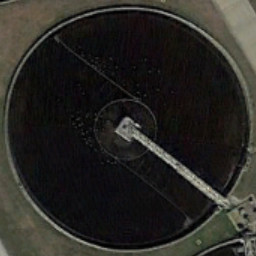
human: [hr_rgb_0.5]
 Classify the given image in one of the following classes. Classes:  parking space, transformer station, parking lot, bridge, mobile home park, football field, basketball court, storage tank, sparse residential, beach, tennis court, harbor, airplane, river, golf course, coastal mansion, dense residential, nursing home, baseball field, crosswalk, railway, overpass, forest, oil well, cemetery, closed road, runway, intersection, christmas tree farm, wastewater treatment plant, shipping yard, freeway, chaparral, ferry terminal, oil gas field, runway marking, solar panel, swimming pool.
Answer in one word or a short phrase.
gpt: wastewater treatment plant